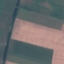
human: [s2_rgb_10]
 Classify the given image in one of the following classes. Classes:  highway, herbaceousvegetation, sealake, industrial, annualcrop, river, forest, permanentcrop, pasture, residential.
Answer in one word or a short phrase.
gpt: AnnualCrop